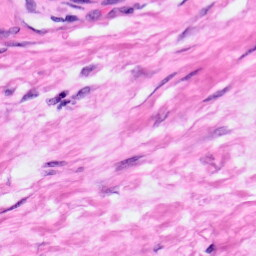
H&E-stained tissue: Pancreatic